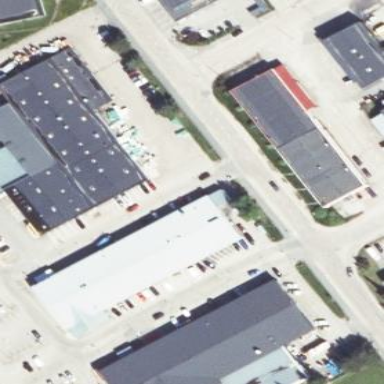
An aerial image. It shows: Retail building.